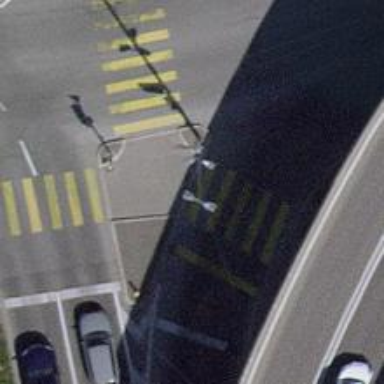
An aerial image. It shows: Zebra crossing controlled by traffic signals with zebra markings.